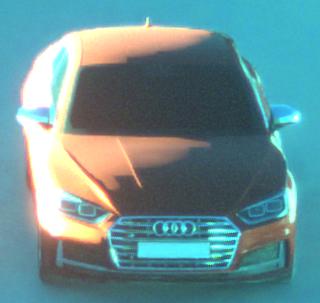
Make: Audi
Model: S5 Sportback
Detailed model: 8T Facelift
Model produced from: 2011
Model produced until: 2016
Doors: 5
Color: red
Road condition: dry road
Daytime: sunrise or sunset
Contrast: high contrast